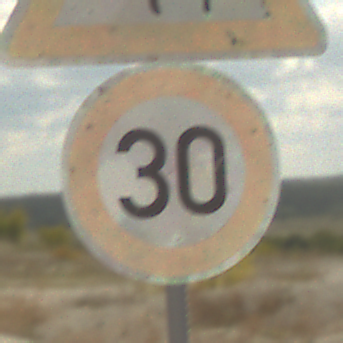
Verkehrszeichen: Geschwindigkeit30
Zusatzzeichen oben: KinderLinks
Umgebung: Outdoor, Beach
Tageszeit: Midday
Wetter: PartlyCloudy
Licht: Natural
Jahreszeit: NotSpecified
Kontrast: HighContrast